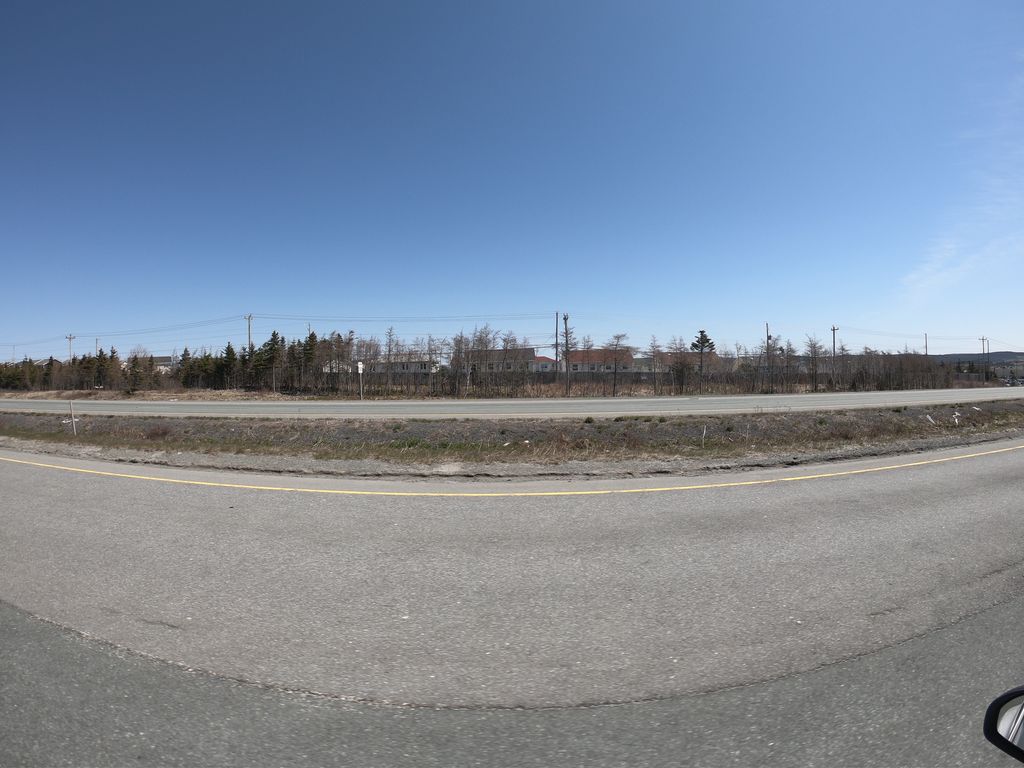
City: st_johns